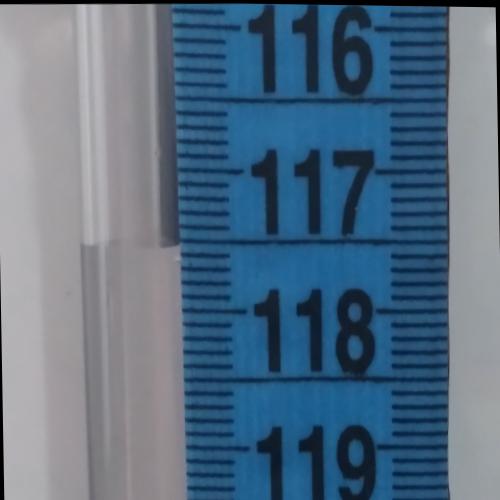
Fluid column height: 117.5 cm